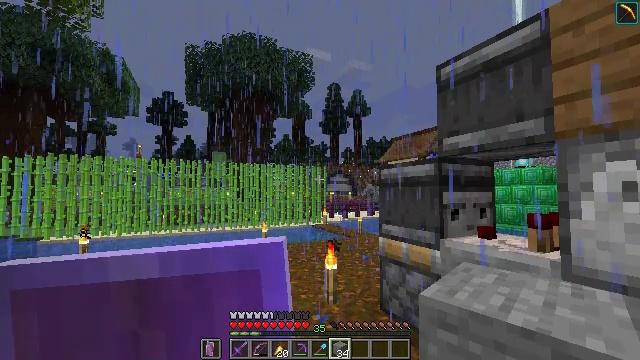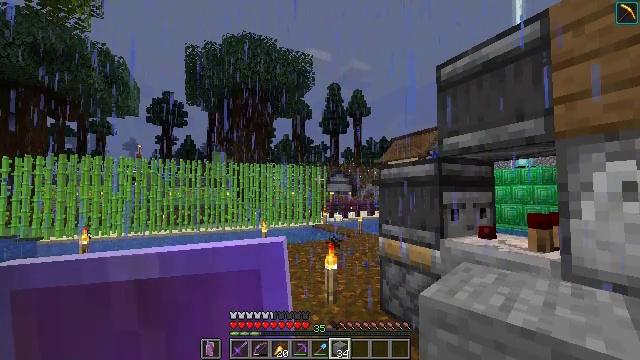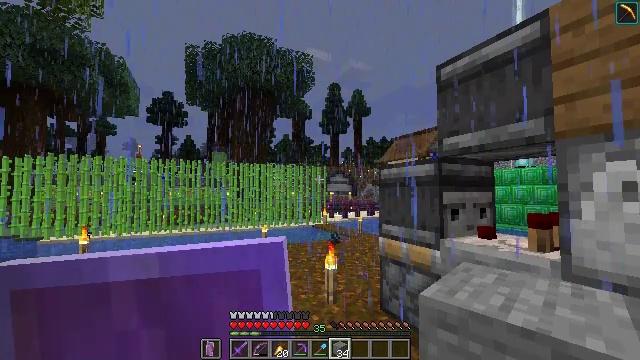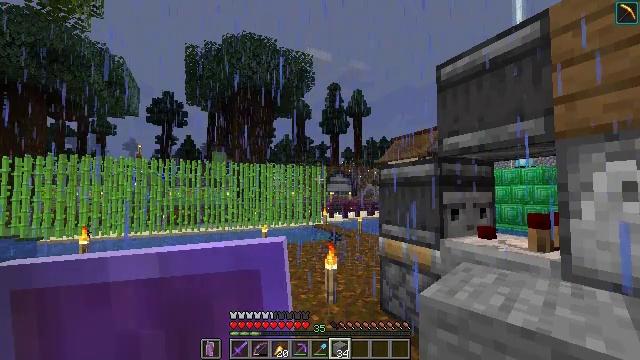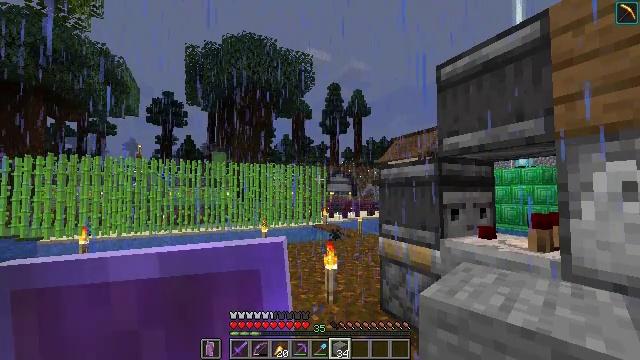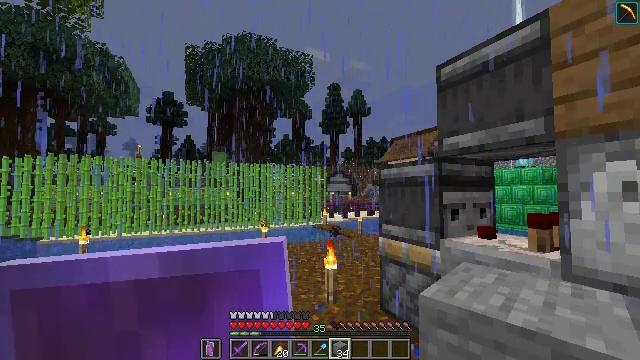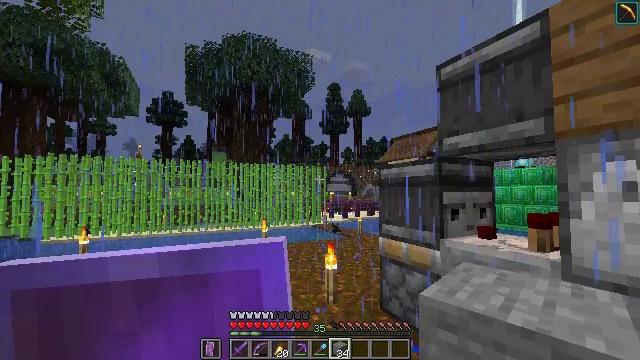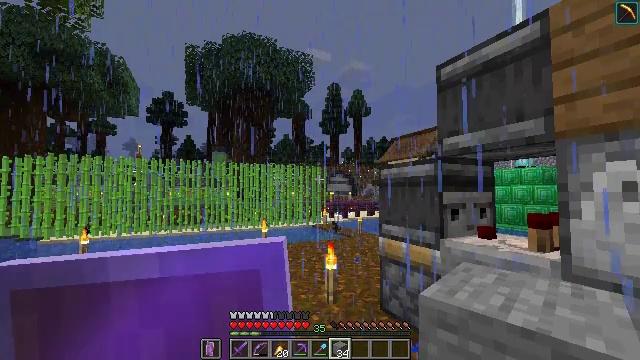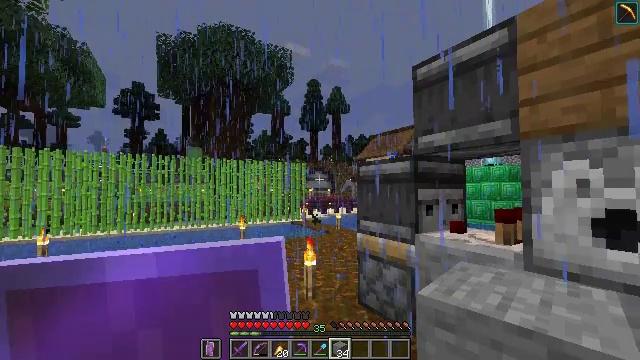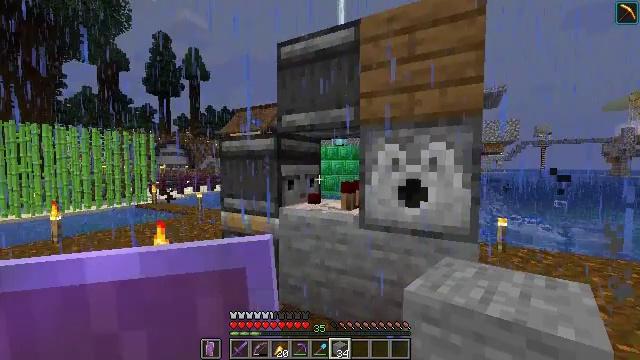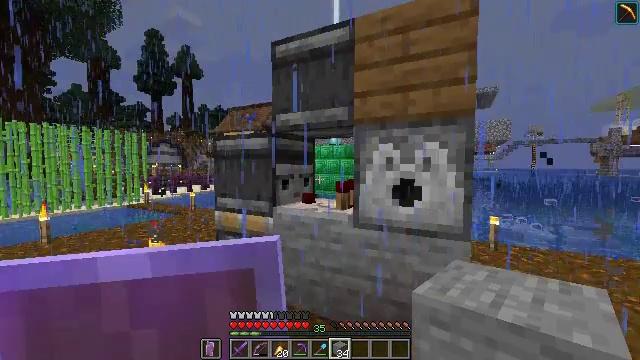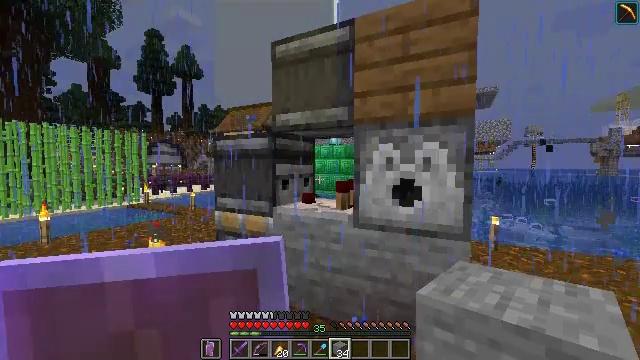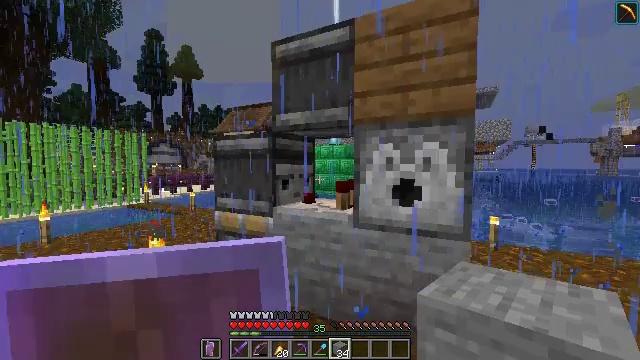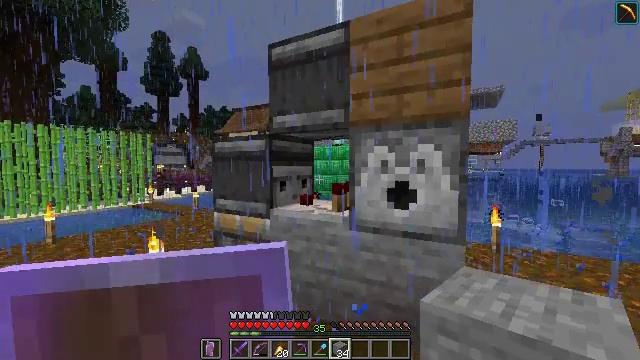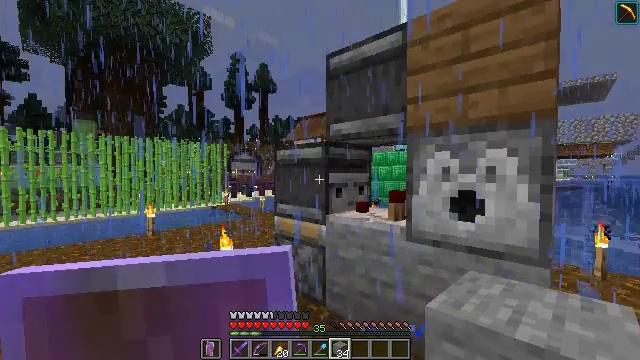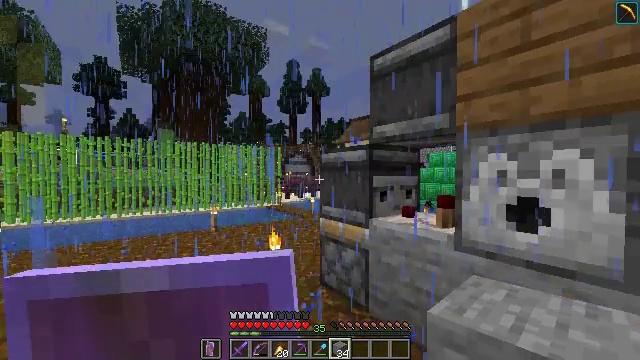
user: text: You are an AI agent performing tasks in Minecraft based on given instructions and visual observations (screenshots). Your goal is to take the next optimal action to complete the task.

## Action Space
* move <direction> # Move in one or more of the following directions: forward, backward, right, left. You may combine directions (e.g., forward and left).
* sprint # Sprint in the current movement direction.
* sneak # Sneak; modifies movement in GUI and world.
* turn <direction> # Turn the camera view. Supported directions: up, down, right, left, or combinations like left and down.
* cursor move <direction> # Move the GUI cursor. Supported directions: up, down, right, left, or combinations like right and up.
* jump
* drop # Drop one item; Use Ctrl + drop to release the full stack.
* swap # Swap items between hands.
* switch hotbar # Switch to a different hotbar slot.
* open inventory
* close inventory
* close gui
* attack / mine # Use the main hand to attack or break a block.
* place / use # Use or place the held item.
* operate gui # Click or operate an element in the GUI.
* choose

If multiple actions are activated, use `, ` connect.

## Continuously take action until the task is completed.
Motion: motion action
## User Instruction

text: Destroy the dispenser to move it.
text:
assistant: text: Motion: no_op
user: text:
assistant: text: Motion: no_op
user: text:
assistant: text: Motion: no_op
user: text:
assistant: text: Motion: no_op
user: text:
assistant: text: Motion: no_op
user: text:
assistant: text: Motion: no_op
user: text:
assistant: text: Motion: no_op
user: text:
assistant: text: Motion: turn right
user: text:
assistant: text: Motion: turn right and down
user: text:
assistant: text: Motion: turn right
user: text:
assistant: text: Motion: no_op
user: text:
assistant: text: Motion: no_op
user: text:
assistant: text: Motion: move right, turn left
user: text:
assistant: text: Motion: move right, turn left and up
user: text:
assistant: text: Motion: move right, turn left
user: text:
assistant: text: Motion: move right
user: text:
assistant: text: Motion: move right
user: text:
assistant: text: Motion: move right
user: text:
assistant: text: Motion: move right
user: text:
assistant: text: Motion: move right
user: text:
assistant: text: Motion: no_op
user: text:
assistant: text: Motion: no_op
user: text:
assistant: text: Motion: no_op
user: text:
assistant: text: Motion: no_op
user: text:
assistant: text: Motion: no_op
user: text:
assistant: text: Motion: no_op
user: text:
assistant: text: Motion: no_op
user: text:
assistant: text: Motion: move right, turn left
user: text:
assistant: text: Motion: move right, turn left and up
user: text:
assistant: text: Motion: move right, turn left and up